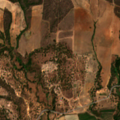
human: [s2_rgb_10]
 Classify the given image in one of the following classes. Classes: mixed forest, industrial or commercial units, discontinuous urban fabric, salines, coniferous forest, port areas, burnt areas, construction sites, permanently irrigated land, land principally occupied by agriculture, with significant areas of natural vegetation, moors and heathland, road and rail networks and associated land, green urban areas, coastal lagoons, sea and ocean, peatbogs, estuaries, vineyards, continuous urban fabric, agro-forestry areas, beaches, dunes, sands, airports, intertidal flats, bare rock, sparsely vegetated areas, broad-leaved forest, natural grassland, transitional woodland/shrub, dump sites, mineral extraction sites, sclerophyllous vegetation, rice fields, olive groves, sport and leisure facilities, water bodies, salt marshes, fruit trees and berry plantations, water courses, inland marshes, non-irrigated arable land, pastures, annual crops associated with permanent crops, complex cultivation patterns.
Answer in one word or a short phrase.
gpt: non-irrigated arable land, rice fields, annual crops associated with permanent crops, agro-forestry areas, broad-leaved forest, natural grassland, transitional woodland/shrub